Interaction volume radius: 5 \u00c5
Interaction volume height: 25 \u00c5
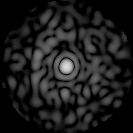
Disorder parameter: 0.8455